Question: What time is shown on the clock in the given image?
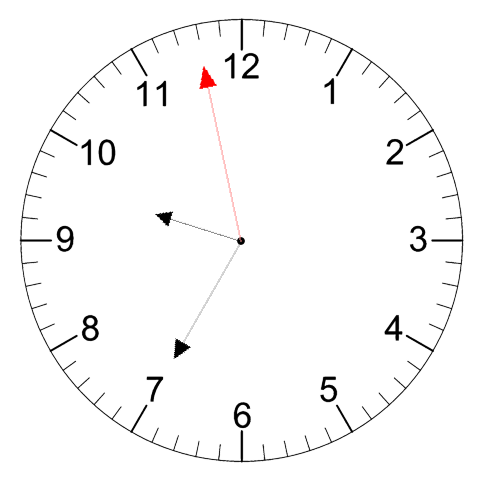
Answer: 09:34:58